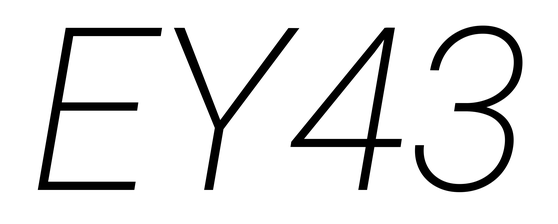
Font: Roboto-Italic_ExtraLight_Italic